Question: I need to get those who has more than 15 points in particular time and show in HTML page (table), the data is loaded from a CSV. The CSV file looks like below:
file
'''
Name,Sun 0:00,Sun 1:00,Sun 2:00,Sun 3:00,Sun 4:00
John,2,0,0,0,16
Alex,0,0,0,0,0
Dan,0,15,0,0,0
Jeff,0,0,30,0,0
Peter,12,0,0,0,0
Joe,0,0,0,0,340
Bill,0,0,340,0,0'
'''
Here is the PHP file which process the CSV and shows in HTML table.
'''
<html>
<body>
<?php
echo "<html><body><table>
";
echo "<style>
table,th,td
{
border:1px solid black;
border-collapse:collapse
}
</style> ";
$f = fopen("test.csv", "r");
while (($line = fgetcsv($f)) !== false) {
echo "<tr>";
foreach ($line as $cell) {
if ($cell >=15)
echo "<td>" . htmlspecialchars($cell) . "</td>";
}
echo "</tr>
";
}
fclose($f);
echo "
</table></body></html>";
?>
</body>
</html>'
'''
But this code only provides the output as like below without the column, row label. The second table is what I'm expecting in the output.

PS: If this is can be done in jQuery/Javascript, those ideas also welcome.
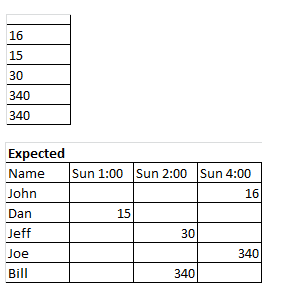
Answer: Ignoring the wrong markup (you duplicate some tags), your error is that you print a cell only if the value is greater than 15. You must print always the cell instead, and print content only if it is gt 15. Example:
'''
<html>
<body>
<style>
table,th,td
{
border: 1px solid black;
border-collapse:collapse;
}
</style>
<table>
<?php
$f = fopen("test.csv", "r");
$i = 0;
while (($line = fgetcsv($f)) !== false) {
echo "<tr>";
$j = 0;
foreach ($line as $cell) {
echo "<td>";
if ($i==0 || $j==0 || $cell >= 15) {
echo htmlspecialchars($cell);
}
echo "</td>";
$j++;
}
echo "</tr>";
$i++;
}
fclose($f);
?>
</table>
</body>
</html>
'''